Question: I want my application to align two field, one to left and other to extreme left of the screen. For that i am using GridLayoutManager class. Here is my code
'''
GridFieldManager gridFieldManager = new GridFieldManager(2,2, GridFieldManager.PREFERRED_SIZE_WITH_MAXIMUM);
gridFieldManager.add(new ButtonField("Button One"), Field.FIELD_HCENTER);
gridFieldManager.add(new ButtonField("Button Two"), Field.FIELD_RIGHT);
gridFieldManager.add(new ButtonField("HC", Field.FIELD_HCENTER));
gridFieldManager.add(new ButtonField("RT", Field.FIELD_RIGHT));
add(gridFieldManager);
'''
And, here is my output in simulator

Can anyone please help me to align the Button Two to the extreme right of the screen ? Any help will be appreciated.
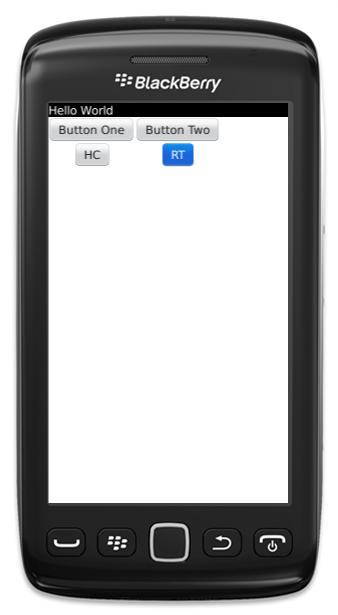
Answer: Please use this following class.
'''
import net.rim.device.api.ui.Field;
import net.rim.device.api.ui.container.HorizontalFieldManager;
public class HFMLeftFieldRightField extends HorizontalFieldManager {
private Field leftField;
private Field rightField;
private final static int TOP_MARGIN = 0;
private final static int LEFT_MARGIN = 30;
public HFMLeftFieldRightField() {
super(USE_ALL_WIDTH);
}
public HFMLeftFieldRightField(boolean isQatari) {
super(USE_ALL_WIDTH | Field.FIELD_LEFT);
}
public void sublayout(int maxWidth, int maxHeight) {
super.sublayout(maxWidth, maxHeight);
int width = getWidth();
if (rightField != null) {
int x = width - rightField.getWidth() - LEFT_MARGIN;
int y = TOP_MARGIN;
setPositionChild(rightField, x, y);
}
if (leftField != null) {
int y = TOP_MARGIN+rightField.getHeight()/5;
int x = LEFT_MARGIN;
setPositionChild(leftField, 0, y);
}
setExtent(maxWidth, rightField.getHeight() + TOP_MARGIN * 2);
}
public void setLeftButton(Field leftField) {
this.leftField = leftField;
super.add(leftField);
}
public void setRightButton(Field rightField) {
this.rightField = rightField;
super.add(rightField);
}
}
'''
And add field this way.
'''
HFMLeftFieldRightField hfm = new HFMLeftFieldRightField();
hfm.setLeftButton(new EditField("Left"));
hfm.setRightButton(new EditField("Right"));
add(hfm);
'''
More detail <URL>
Hope helpfull..